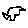
Label: bird